Aerial crown-view tile of a tropical tree (Barro Colorado Island, Panama), acquired 20250512:
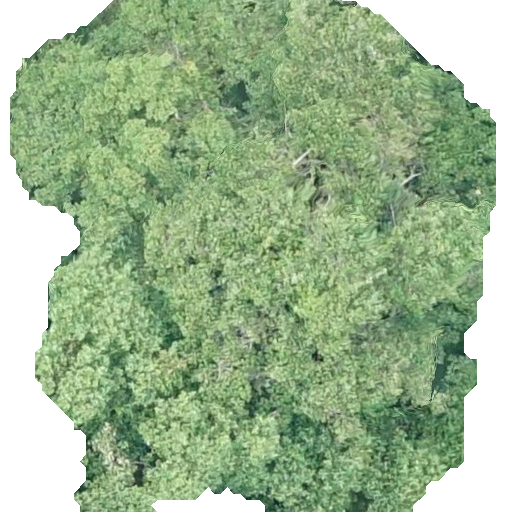
Species: Sterculia apetala
GBIF accepted scientific name: Sterculia apetala
Crown area: 319.292 m²